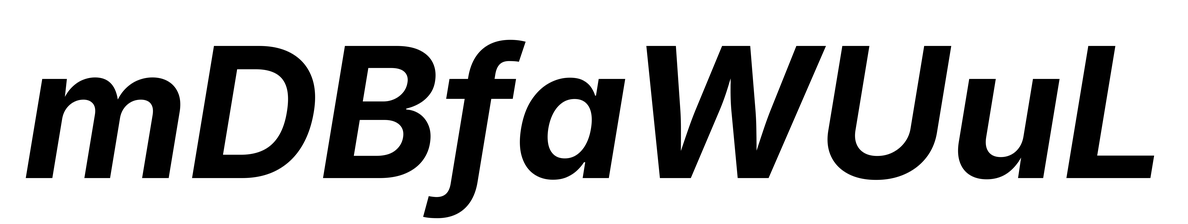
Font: Inter-Italic_Bold_Italic